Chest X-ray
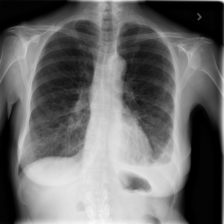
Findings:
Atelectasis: negative
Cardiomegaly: negative
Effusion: positive
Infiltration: negative
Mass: negative
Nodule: negative
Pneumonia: negative
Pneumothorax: negative
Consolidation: negative
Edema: negative
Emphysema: negative
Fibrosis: negative
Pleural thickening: negative
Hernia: negative